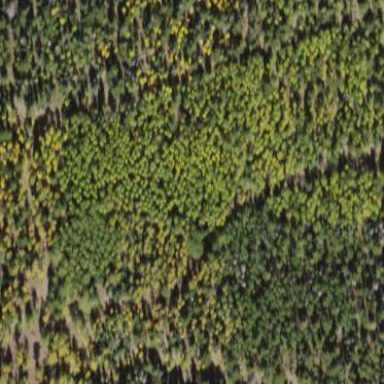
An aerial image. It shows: Deciduous woodland area.